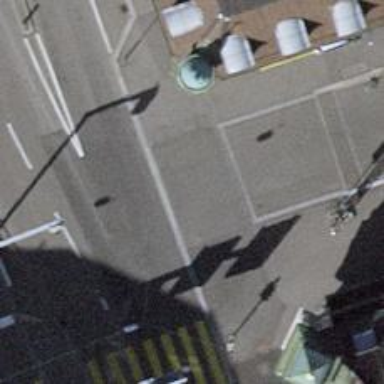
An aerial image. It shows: Unmarked crossing with traffic calming table on the road.